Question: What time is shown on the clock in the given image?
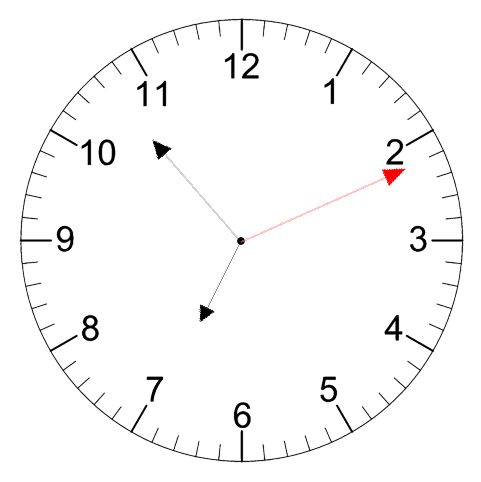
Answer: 06:53:11